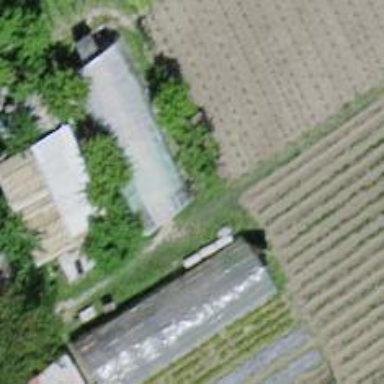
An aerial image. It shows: Greenhouse used for horticulture.